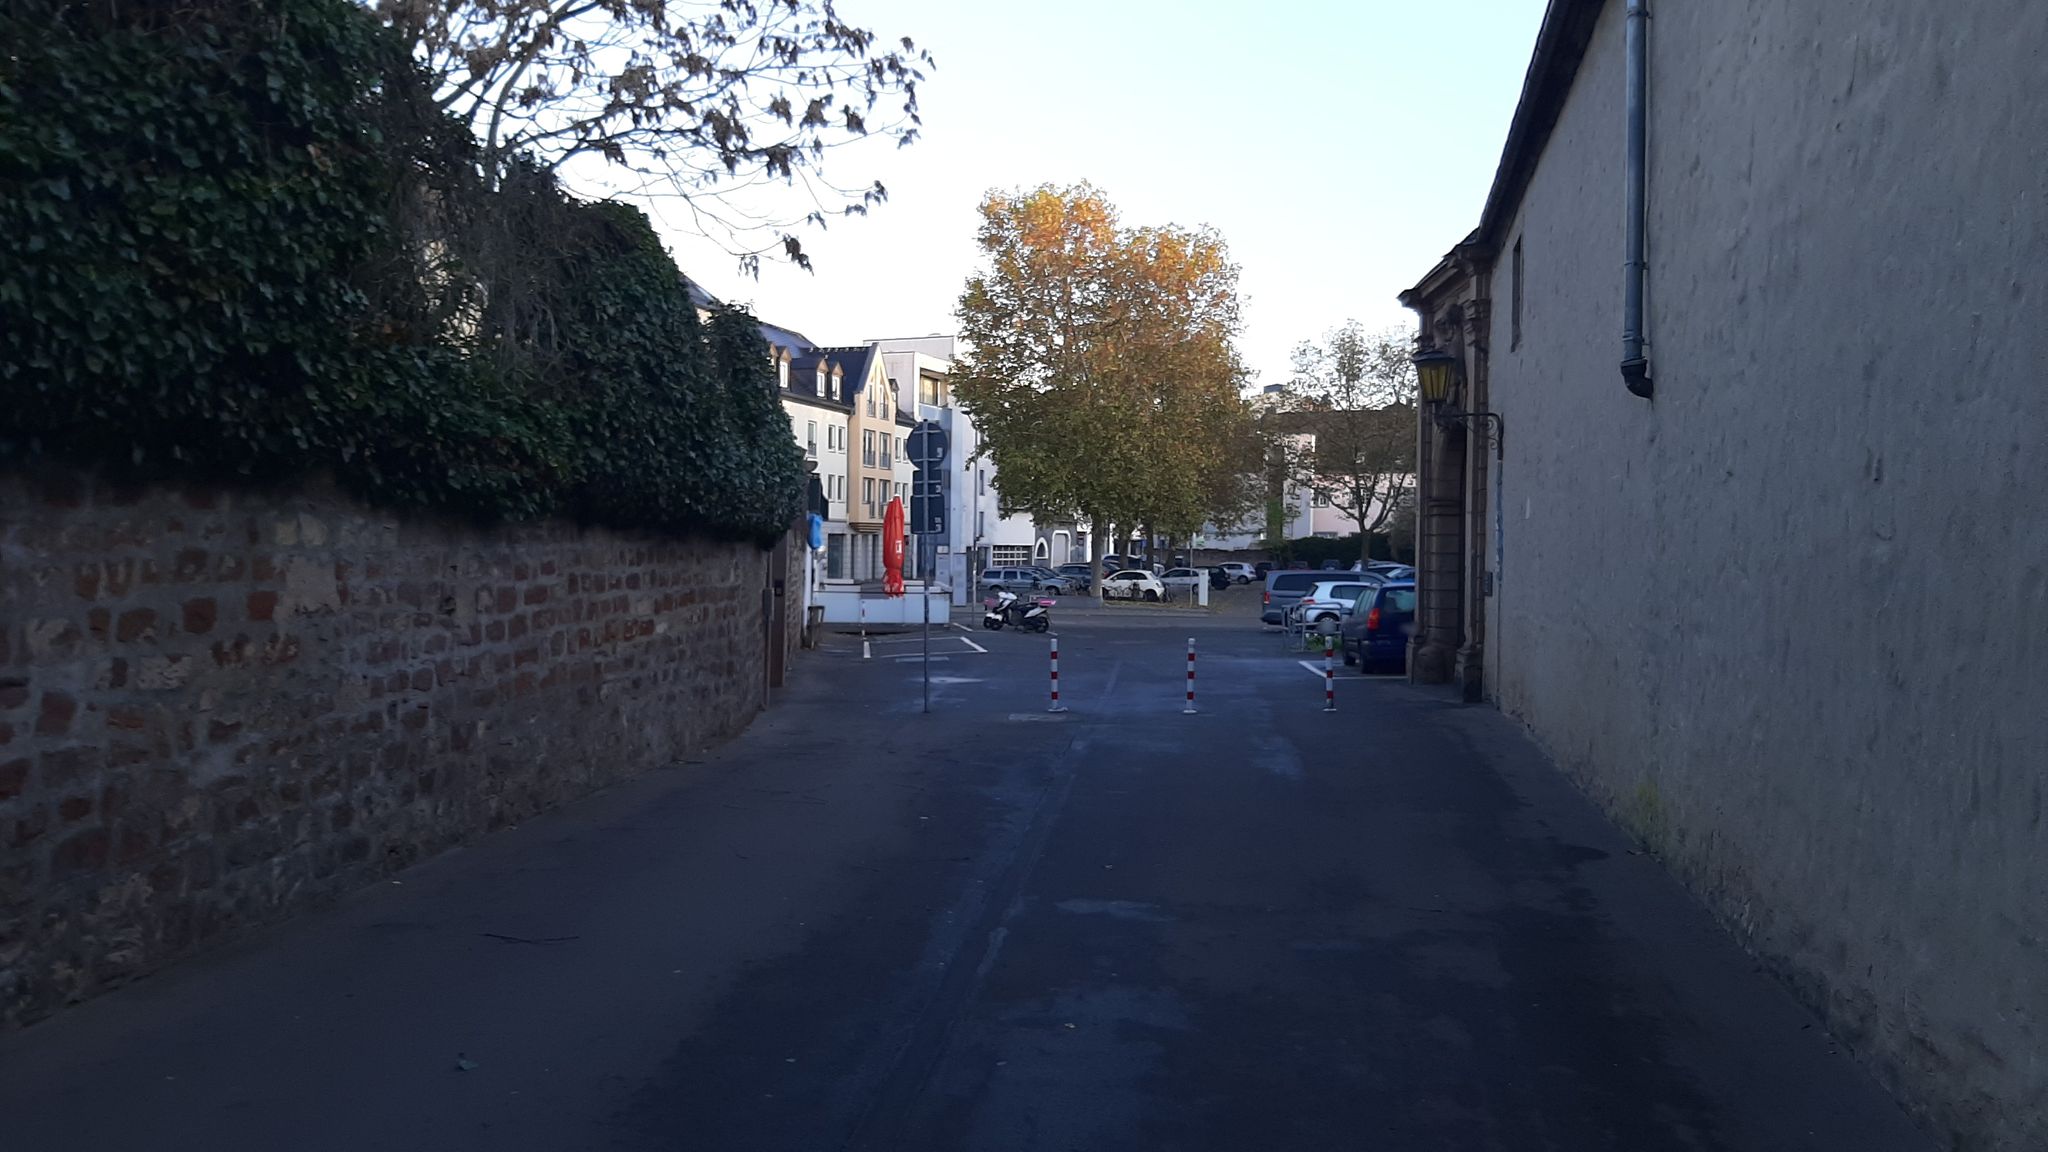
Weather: clear
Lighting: day
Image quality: good
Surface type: walking surface
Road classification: pedestrian, service
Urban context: urban centre
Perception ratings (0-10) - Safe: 3.71, Lively: 6.37, Beautiful: 7.2, Boring: 1.54, Depressing: 1.24, Wealthy: 5.17